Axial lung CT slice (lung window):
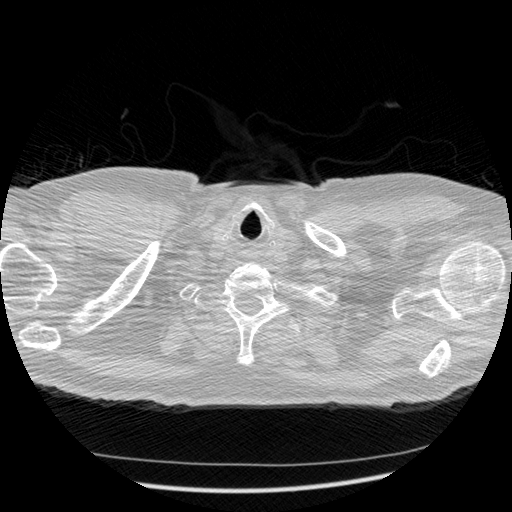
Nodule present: no